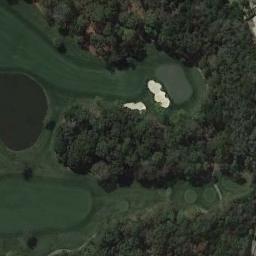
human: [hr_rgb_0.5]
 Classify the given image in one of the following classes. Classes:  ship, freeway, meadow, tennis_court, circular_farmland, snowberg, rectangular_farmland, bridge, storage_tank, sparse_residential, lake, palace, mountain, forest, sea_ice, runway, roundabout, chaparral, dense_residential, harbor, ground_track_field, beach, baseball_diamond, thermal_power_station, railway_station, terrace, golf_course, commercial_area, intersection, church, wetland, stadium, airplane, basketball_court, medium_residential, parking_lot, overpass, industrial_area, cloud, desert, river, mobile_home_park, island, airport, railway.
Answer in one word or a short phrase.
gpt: golf_course